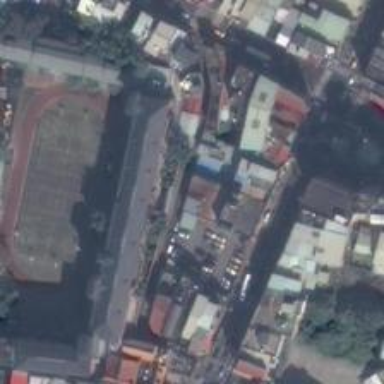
The bustling block embraces the exercise yard composed of several basketball courts .